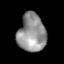
Tissue: skin
Cell type: Epithelial cells
Senescence score: 0.2846
Nuclear area (px): 1028
Mean DAPI intensity: 147.325